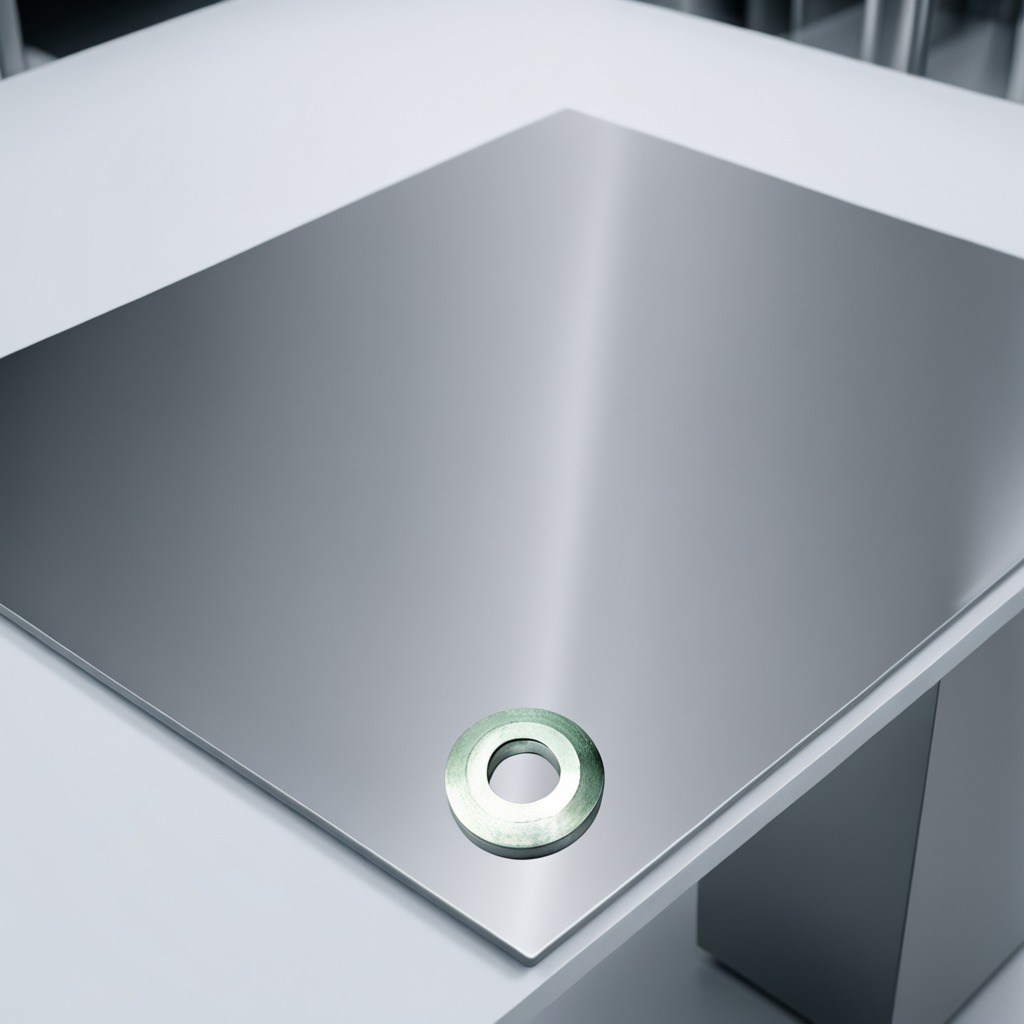
A flat metal washer is lying on the stainless steel table.